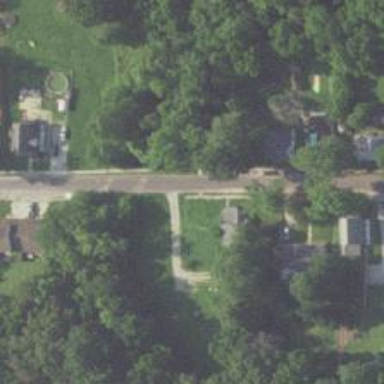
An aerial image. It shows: Residential road with asphalt surface. There is sidewalk on the left side.